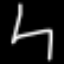
Label: chair